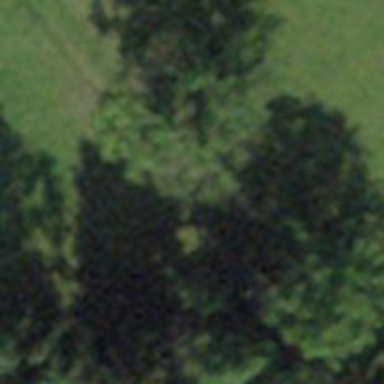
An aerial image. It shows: Brown bench.